Question: We have a database with a table called where product's stock levels are kept. I need to know when ever this table get's updated, so I created a trigger to put the primary key of this table row that got updated; into a separate table (like a queue system).
This is my trigger:
'''
IF ((SELECT COUNT(*) FROM sys.triggers WHERE name = 'IC_StockUpdate') > 0)
DROP TRIGGER [dbo].[IC_StockUpdate]
GO
CREATE TRIGGER [dbo].[IC_StockUpdate] ON [dbo].[WarehouseItem]
AFTER UPDATE
AS
BEGIN
-- Get Product Id
DECLARE @StockItemID INT = (SELECT ItemID FROM INSERTED);
DECLARE @WarehouseID INT = (SELECT WarehouseID FROM INSERTED);
-- Proceed If This Product Is Syncable
IF (dbo.IC_CanSyncProduct(@StockItemID) = 1)
BEGIN
-- Proceed If This Warehouse Is Syncable
IF (dbo.IC_CanSyncStock(@WarehouseID) = 1)
BEGIN
-- Check If Product Is Synced
IF ((SELECT COUNT(*) FROM IC_ProductCreateQueue WHERE StockItemID = @StockItemID) > 0)
BEGIN
-- Check If Stock Update Queue Entry Already Exists
IF ((SELECT COUNT(*) FROM IC_StockUpdateQueue WHERE StockItemID = @StockItemID) > 0)
BEGIN
-- Reset [StockUpdate] Queue Entry
UPDATE IC_StockUpdateQueue SET Synced = 0
WHERE StockItemID = @StockItemID;
END
ELSE
BEGIN
-- Insert [StockUpdate] Queue Entry
INSERT INTO IC_StockUpdateQueue (StockItemID, Synced) VALUES
(@StockItemID, 0);
END
END
ELSE
BEGIN
-- Insert [ProductCreate] Queue Entry
INSERT INTO IC_ProductCreateQueue (StockItemID, Synced) VALUES
(@StockItemID, 0);
-- Insert [StockUpdate] Queue Entry
INSERT INTO IC_StockUpdateQueue (StockItemID, Synced) VALUES
(@StockItemID, 0);
END
END
END
END
GO
'''
This works perfectly fine, if only a single row is updated in the "WarehouseItem" table.
However, if more than one row is updated in this table, my trigger is failing to handle it:

Is there a way to iterate through the "inserted" collection after a mass update event? Or how does one handle multiple row updates in trigger?
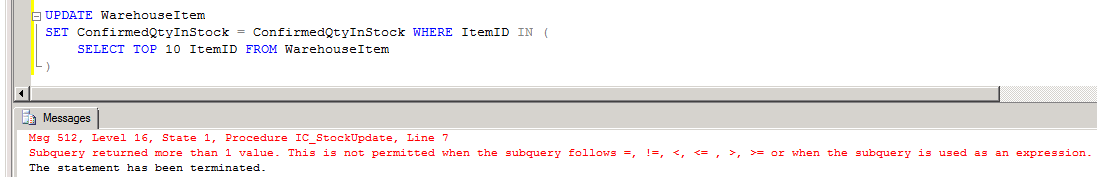
Answer: You use this:
'''
-- Get Product Id
DECLARE @StockItemID INT = (SELECT ItemID FROM INSERTED);
DECLARE @WarehouseID INT = (SELECT WarehouseID FROM INSERTED);
'''
But if you update multi rows (as your sample) you must use a different strategy.
For example, instead to declare a variable, use INSERTED table in JOIN in query where now you use your variable.
IF statement works on your variable but I think to move that condition in query.
Try to change you UPDATE query in this way (eventually add condition of IF):
'''
-- Reset [StockUpdate] Queue Entry
UPDATE IC_StockUpdateQueue SET Synced = 0
FROM inserted
WHERE inserted.itemID = StockItemID;
'''
And so on.
For further information please add comment.